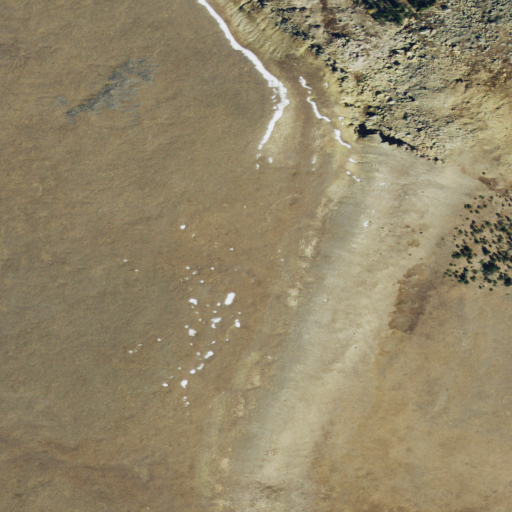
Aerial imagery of ridge(s) in Montana named Monument Ridge containing grassland and shrub